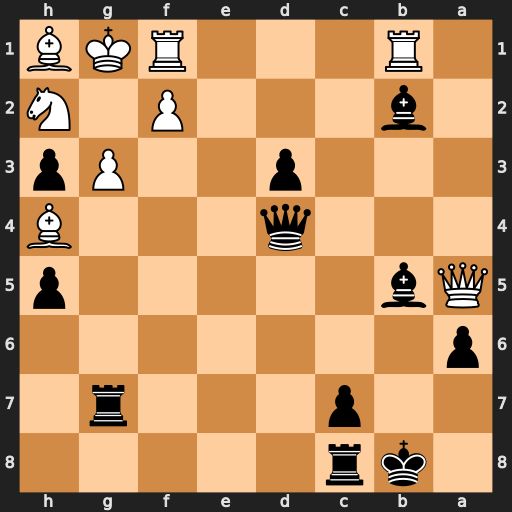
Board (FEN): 1kr5/2p3r1/p7/Qb5p/3q3B/3p2Pp/1b3P1N/1R3RKB
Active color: b
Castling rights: -
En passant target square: -
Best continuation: Rcg8 Bf3 Rxg3+ Bxg3 Rxg3+ Kh1 Rxf3